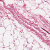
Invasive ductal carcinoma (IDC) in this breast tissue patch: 0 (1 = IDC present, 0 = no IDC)